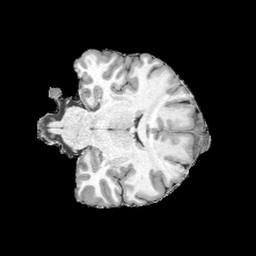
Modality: UNIT1
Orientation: coronal